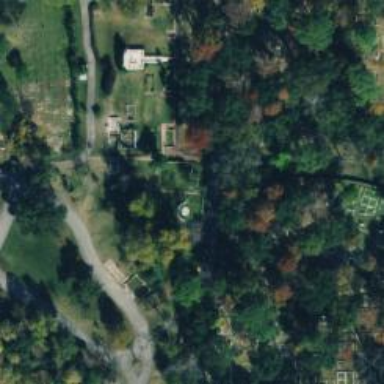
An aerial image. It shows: Memorial site with historic significance.